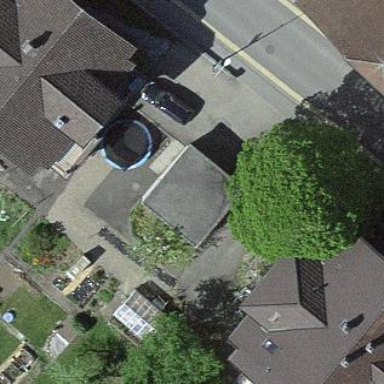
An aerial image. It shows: Garage building.